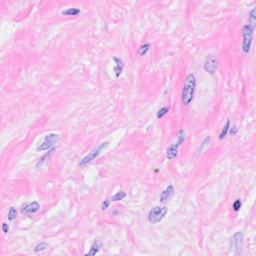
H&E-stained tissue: Breast